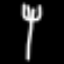
Label: fork